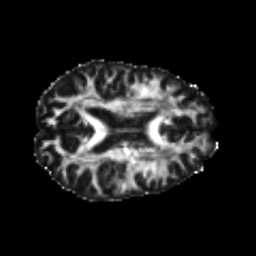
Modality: FA
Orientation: axial
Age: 26
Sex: female
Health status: healthy
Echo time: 0.074 s